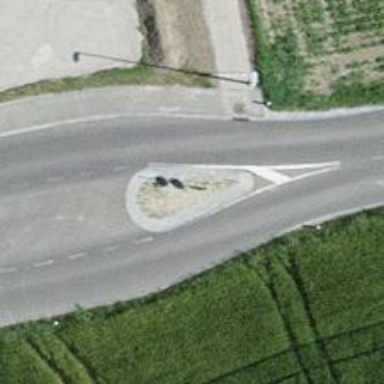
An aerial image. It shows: Traffic calming island.